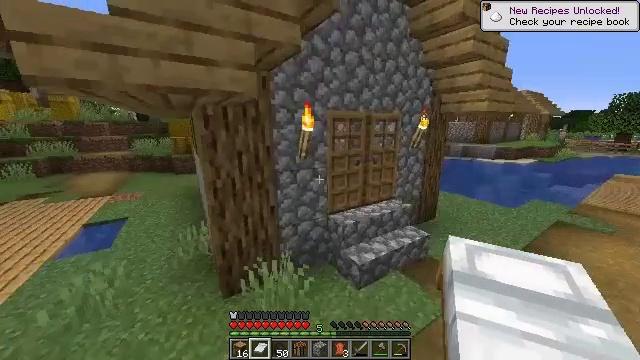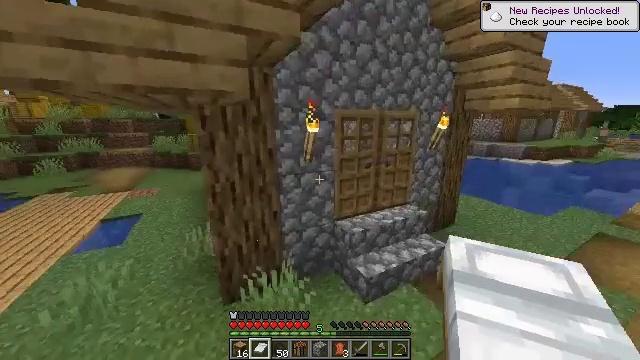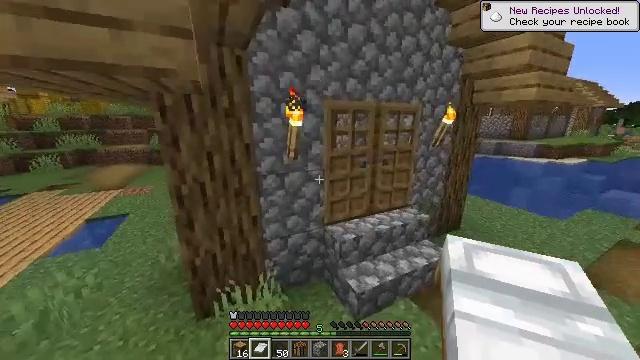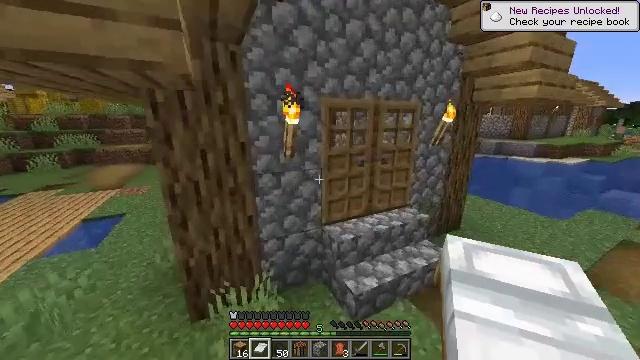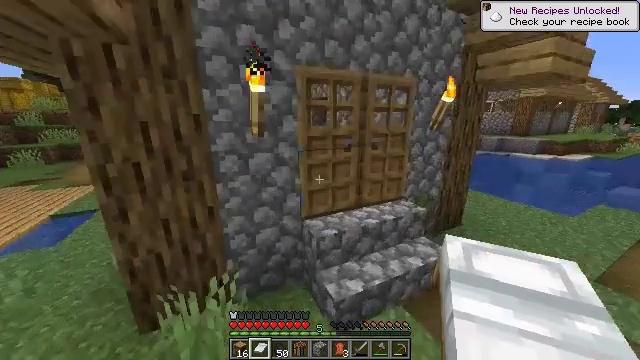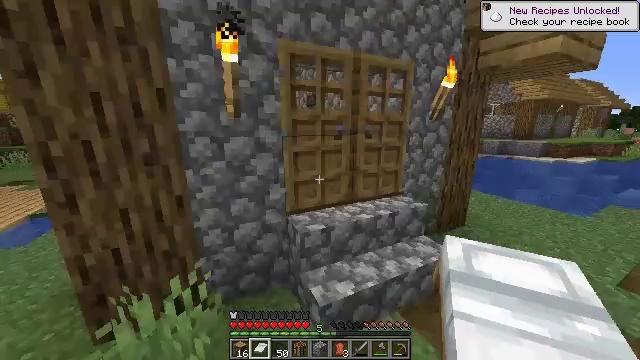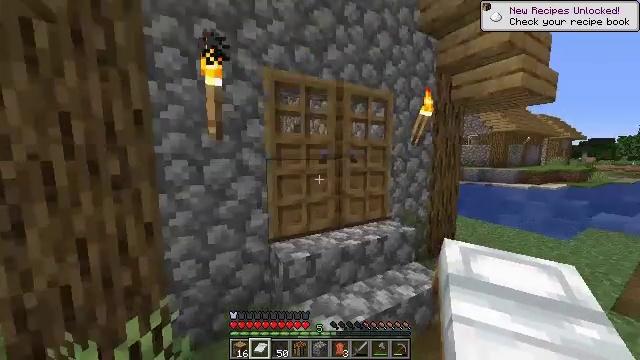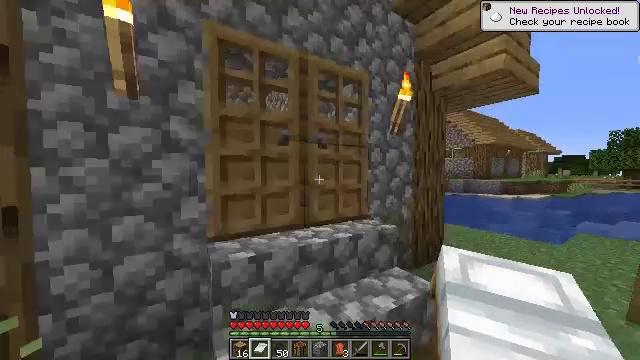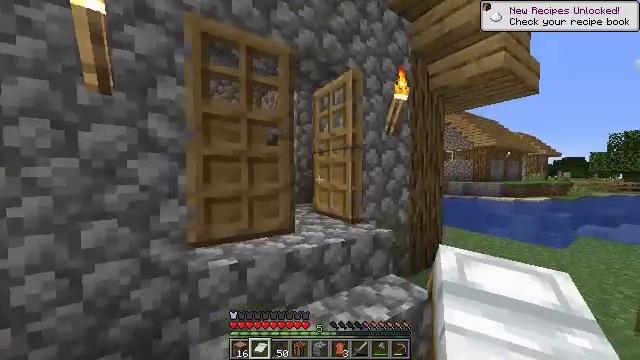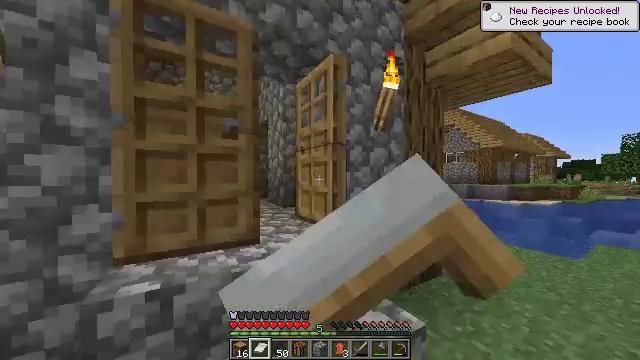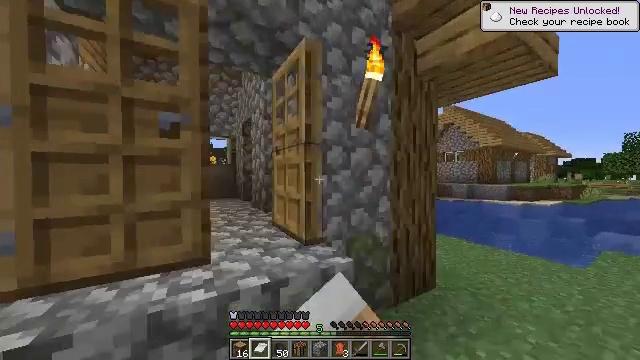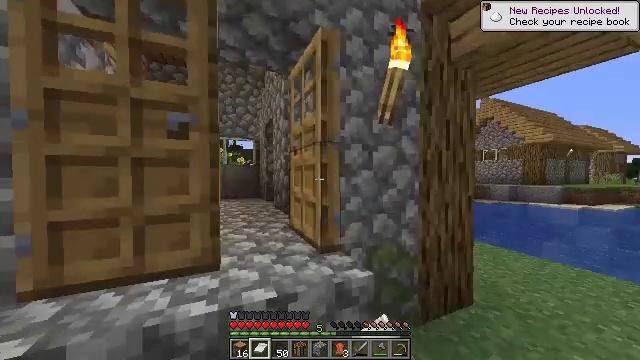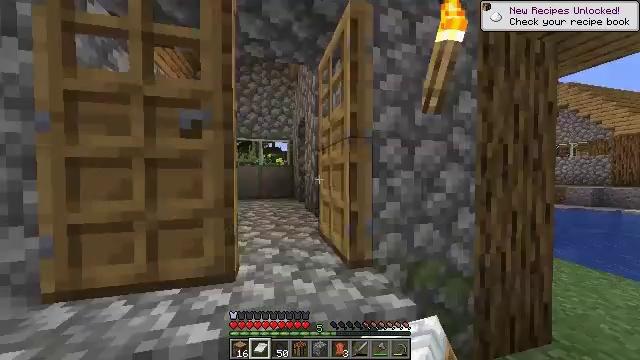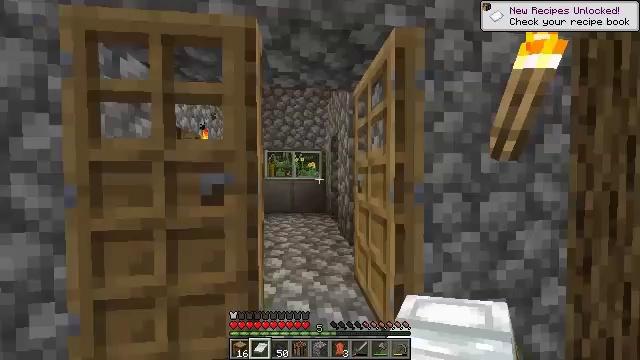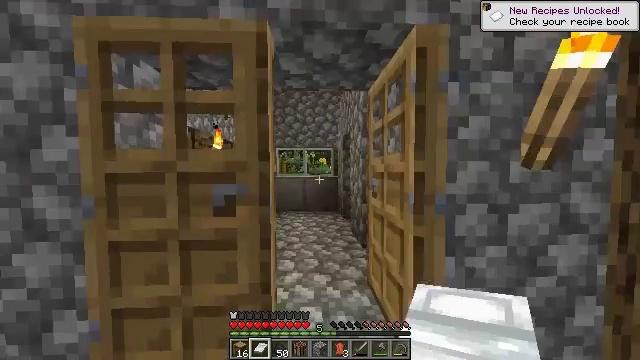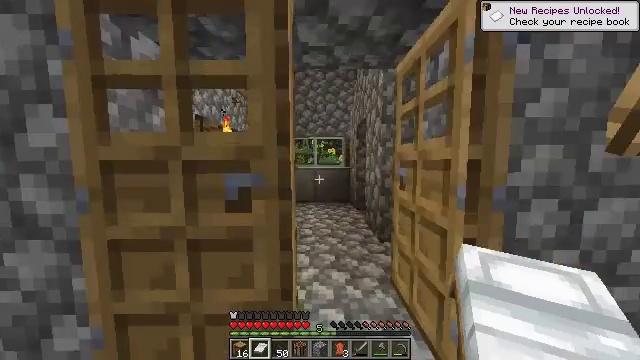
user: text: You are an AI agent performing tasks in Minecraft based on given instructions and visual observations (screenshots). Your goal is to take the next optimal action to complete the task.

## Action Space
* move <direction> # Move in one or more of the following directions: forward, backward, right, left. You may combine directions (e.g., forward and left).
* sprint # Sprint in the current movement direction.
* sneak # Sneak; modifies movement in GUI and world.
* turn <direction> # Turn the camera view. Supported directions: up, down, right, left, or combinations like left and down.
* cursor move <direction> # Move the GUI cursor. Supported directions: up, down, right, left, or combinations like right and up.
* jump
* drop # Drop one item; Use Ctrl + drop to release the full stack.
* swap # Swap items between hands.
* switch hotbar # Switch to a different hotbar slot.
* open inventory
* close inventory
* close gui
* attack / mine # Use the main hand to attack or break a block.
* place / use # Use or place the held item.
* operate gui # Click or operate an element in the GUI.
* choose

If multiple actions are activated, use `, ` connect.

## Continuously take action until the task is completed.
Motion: motion action
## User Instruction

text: Mine the blast furnace.
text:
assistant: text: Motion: move forward and move right, turn left, jump
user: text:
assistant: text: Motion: move forward and move right, turn left, jump
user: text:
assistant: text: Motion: move forward and move right, jump
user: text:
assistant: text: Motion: move forward and move right, jump
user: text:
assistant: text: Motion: move forward and move right, turn up
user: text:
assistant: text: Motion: move forward and move right, turn right and up
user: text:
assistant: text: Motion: move forward and move right, turn right and up
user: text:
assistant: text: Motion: move forward and move right, use / place
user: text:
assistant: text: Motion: move forward and move right, turn left, use / place
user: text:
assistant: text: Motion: move forward and move right, use / place
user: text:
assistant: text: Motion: move forward, turn left
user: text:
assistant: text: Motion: move forward, turn left
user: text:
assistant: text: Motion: move forward and move left, turn left
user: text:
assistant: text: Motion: move forward and move left, turn left and down
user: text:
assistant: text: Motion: move forward and move left, turn left and down
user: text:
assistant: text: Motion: move forward and move left, turn down
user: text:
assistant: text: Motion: move forward, turn down
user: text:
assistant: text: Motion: move forward, turn down
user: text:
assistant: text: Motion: move forward, turn down
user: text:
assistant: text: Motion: move forward and move right, turn left and down
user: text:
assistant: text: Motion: move forward and move right, turn left and down
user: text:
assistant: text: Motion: move forward and move right, turn left and down
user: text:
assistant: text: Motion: move forward and move right, turn left and down
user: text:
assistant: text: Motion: turn left
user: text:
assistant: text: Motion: no_op
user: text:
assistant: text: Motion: move right
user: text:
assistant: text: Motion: move right
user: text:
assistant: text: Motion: move right
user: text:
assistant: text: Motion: move forward and move right
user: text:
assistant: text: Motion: move forward and move right